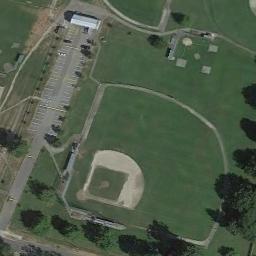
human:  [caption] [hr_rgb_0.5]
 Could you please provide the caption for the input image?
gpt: A baseball diamond surrounded by some trees and a parking lot beside .

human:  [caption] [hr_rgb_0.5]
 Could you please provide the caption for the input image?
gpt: A baseball diamond is in the middle of grass next to many trees .

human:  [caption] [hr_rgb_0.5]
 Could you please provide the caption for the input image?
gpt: A road is next to the baseball diamond .

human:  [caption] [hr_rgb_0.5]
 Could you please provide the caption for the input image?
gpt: There is a baseball diamond in the grass surrounded by the houses, Parking lot and trees .

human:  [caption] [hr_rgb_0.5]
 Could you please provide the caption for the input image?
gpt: There is a trail leading to this baseball field .